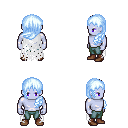
a pixel art fantasy rpg character, male body template, dark elf, purple skin, white tattered cape, teal pants, white cyan left-swept hairstyle, brown shoes, four views (front, back, left, right), 2x2 character sprite sheet, small pixel art, hard edges, no anti-aliasing